Interaction volume radius: 5 \u00c5
Interaction volume height: 50 \u00c5
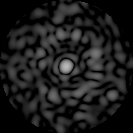
Disorder parameter: 0.8406